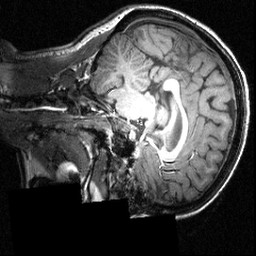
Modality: T1w
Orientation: sagittal
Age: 25
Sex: female
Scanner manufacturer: siemens
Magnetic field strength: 3.951 T
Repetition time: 1.5 s
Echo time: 0.00335 s